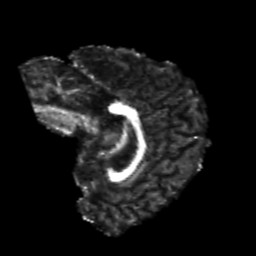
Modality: FA
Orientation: sagittal
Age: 19
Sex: male
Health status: healthy
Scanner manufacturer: philips
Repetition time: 7.391 s
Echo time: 0.08599 s